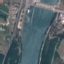
Land use / land cover: River